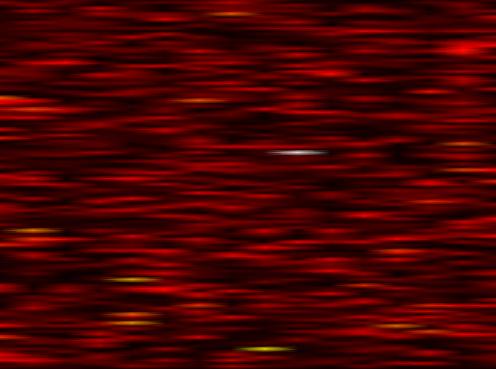
Label: WOLA